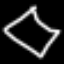
Label: diamond